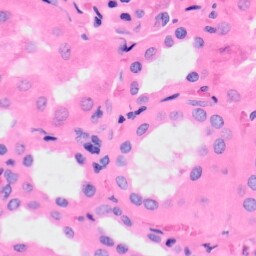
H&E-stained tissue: Kidney